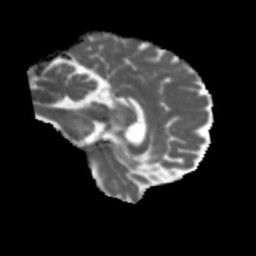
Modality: MD
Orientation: sagittal
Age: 50
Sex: female
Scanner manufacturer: siemens
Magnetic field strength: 3 T
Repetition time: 5.47 s
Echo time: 0.0854 s